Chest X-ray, PA view. Patient: 12 years old, sex F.
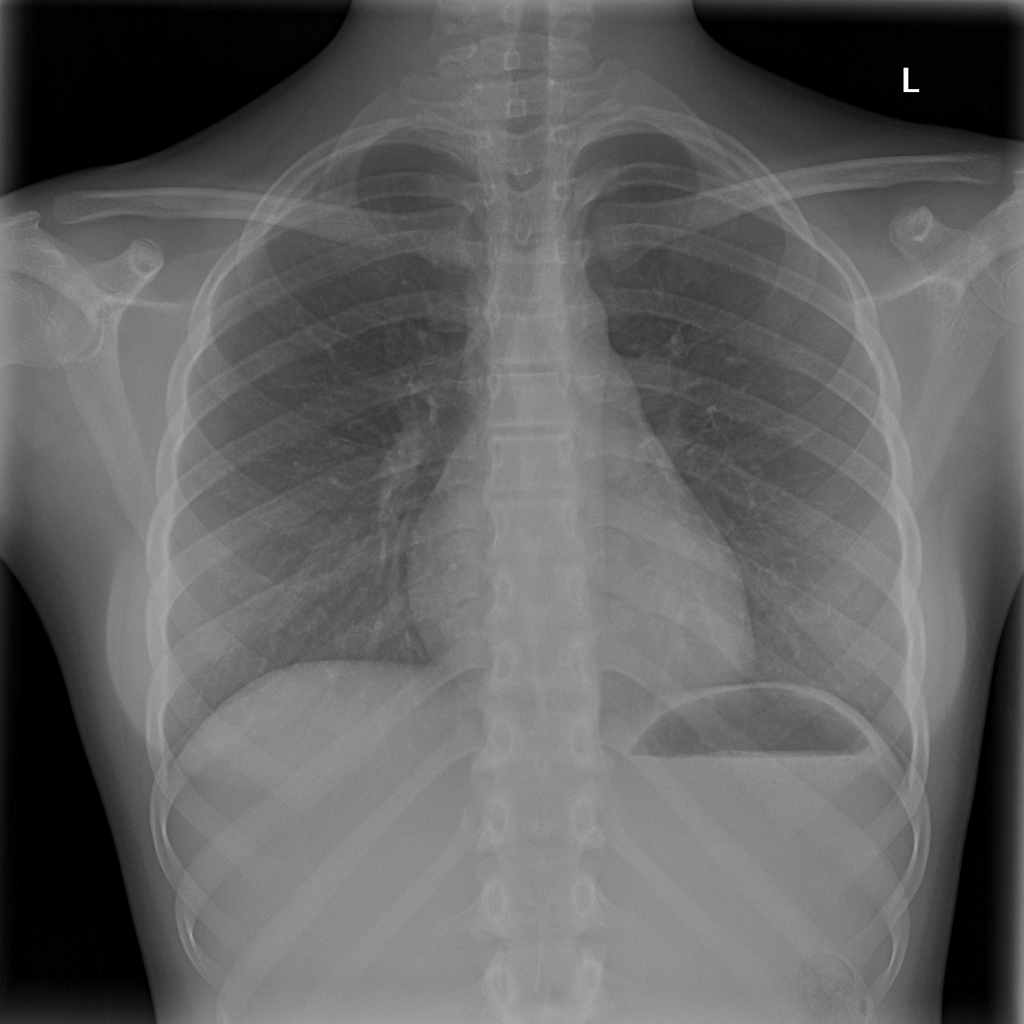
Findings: No Finding